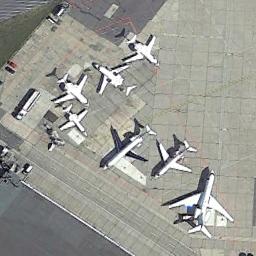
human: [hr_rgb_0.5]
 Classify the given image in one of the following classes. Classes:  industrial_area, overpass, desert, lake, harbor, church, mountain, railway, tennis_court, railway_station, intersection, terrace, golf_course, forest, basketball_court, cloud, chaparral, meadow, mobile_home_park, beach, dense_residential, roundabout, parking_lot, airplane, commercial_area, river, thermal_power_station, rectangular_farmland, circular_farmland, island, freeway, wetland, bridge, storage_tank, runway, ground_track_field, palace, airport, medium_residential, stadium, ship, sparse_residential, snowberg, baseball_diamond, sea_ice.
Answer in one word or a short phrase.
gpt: airplane